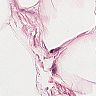
Metastatic tissue present: no